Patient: sex M, age 29
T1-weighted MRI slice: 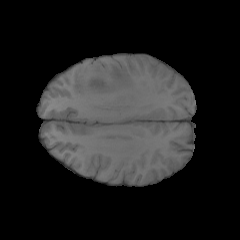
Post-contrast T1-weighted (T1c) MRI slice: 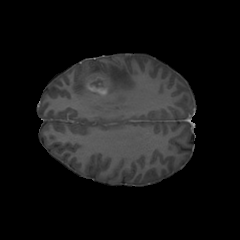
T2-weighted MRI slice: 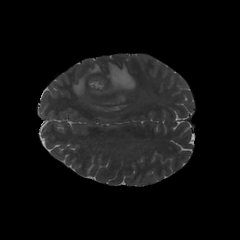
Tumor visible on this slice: yes
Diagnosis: Glioblastoma, IDH-wildtype
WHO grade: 4